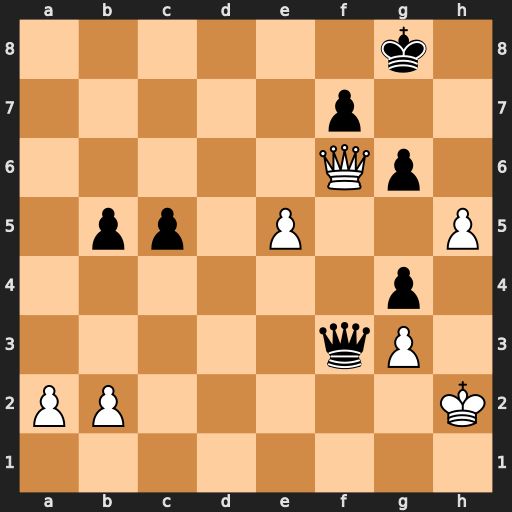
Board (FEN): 6k1/5p2/5Qp1/1pp1P2P/6p1/5qP1/PP5K/8
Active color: w
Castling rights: -
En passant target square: -
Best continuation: Qxf3 gxf3 g4 f2 Kg2 f1=B+ Kxf1